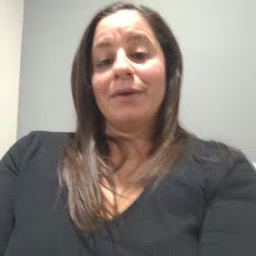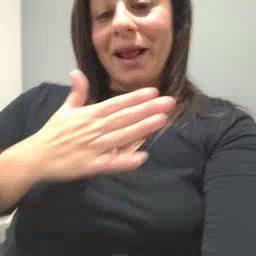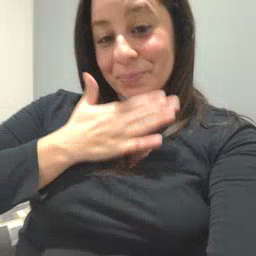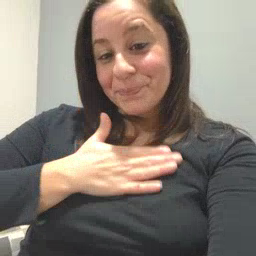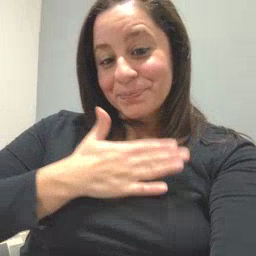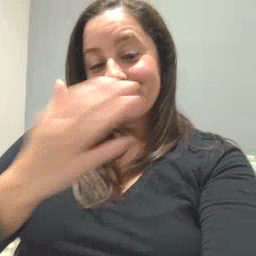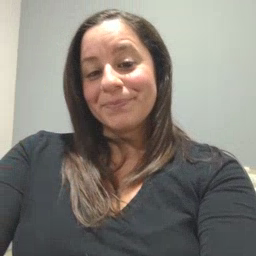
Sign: happy